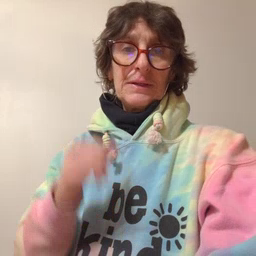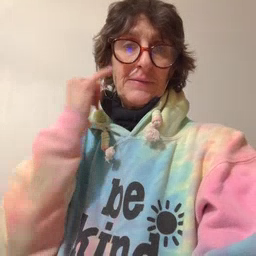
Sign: if